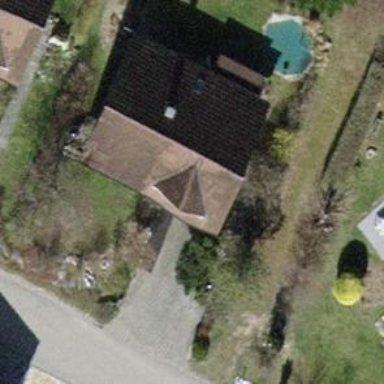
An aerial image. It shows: Detached building with gabled roof.